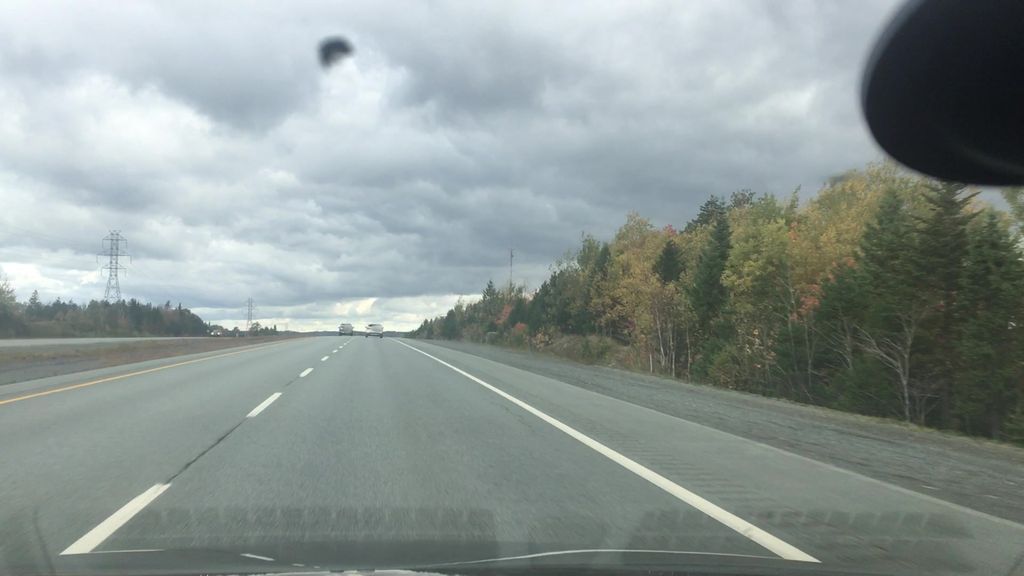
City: halifax